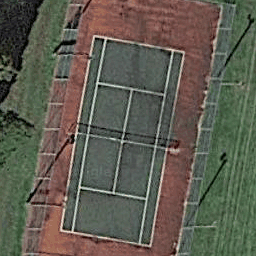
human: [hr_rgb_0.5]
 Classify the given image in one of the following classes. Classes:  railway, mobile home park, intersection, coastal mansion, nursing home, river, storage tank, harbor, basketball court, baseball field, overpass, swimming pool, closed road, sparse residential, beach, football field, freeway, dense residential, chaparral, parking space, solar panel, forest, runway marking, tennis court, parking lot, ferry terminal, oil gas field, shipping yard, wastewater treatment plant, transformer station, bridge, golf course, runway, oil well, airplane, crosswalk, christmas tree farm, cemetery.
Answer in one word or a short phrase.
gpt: tennis court